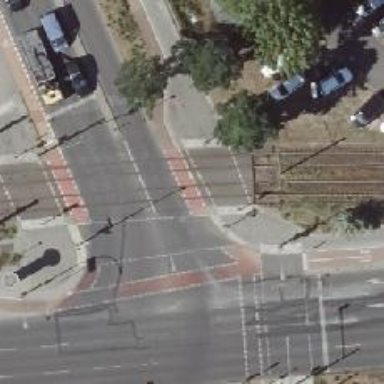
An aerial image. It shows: Tram crossing with traffic signals.